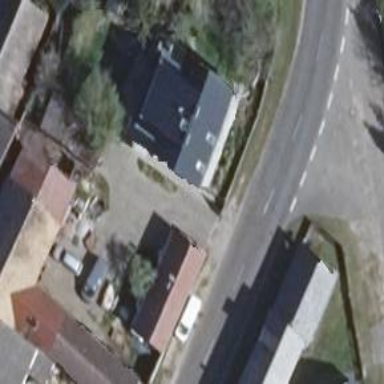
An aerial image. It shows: Gabled house with grey roof oriented along the building.